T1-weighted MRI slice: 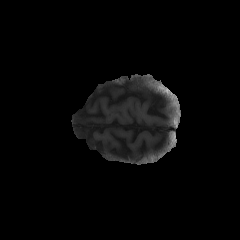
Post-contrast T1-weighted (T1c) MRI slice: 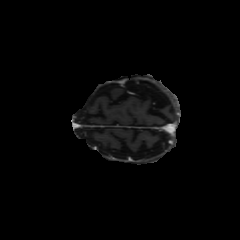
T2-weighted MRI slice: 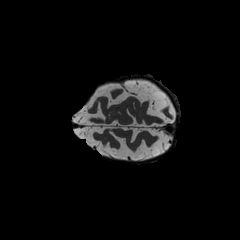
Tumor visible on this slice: no